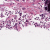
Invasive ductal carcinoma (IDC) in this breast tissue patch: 1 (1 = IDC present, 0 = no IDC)